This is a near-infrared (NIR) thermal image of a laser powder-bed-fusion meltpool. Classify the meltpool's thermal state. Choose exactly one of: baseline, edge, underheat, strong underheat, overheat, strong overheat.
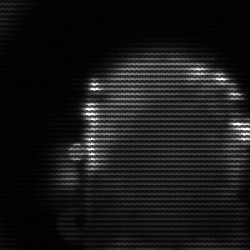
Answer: baseline